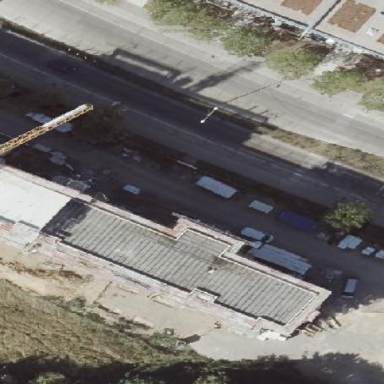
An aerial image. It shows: Street-side parking area.